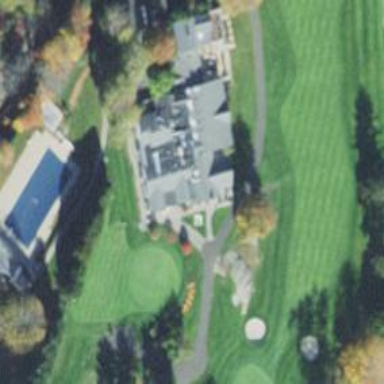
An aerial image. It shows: Path for both road and golf.